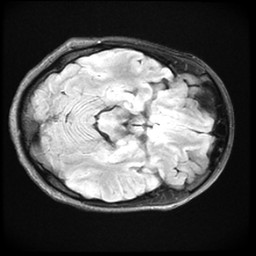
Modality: FLAIR
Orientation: axial
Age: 29
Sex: female
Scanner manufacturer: ge
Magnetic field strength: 3 T
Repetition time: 11 s
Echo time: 0.1497 s